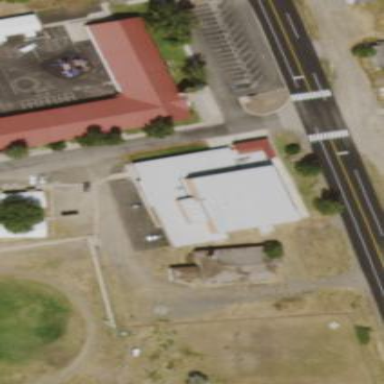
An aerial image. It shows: Building with white roof.